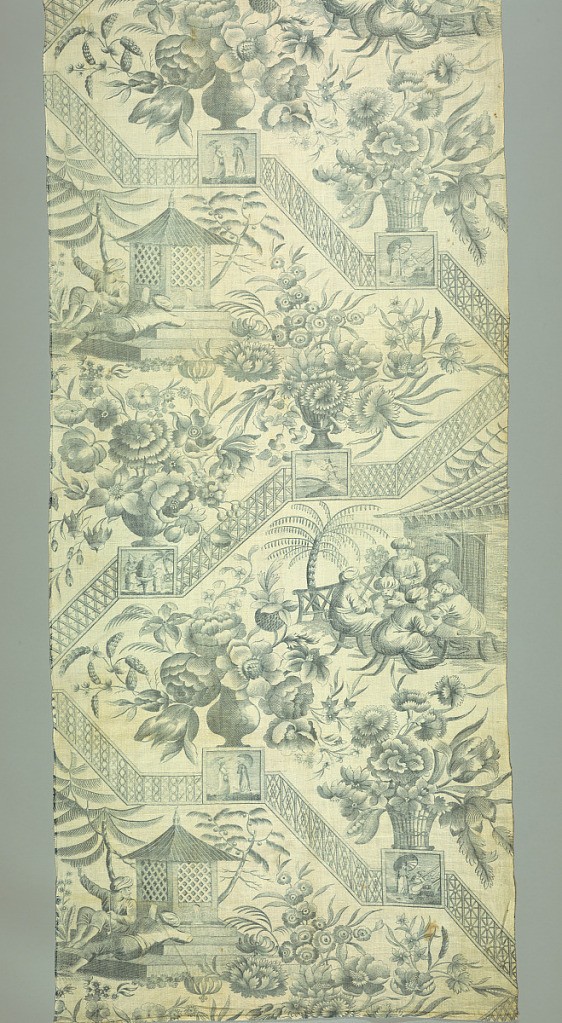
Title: Textile
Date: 1775–95
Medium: cotton Technique: printed by engraved plate on plain weave
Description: Two selvedge to selvedge widths with design of a diagonal chinoiserie fence enclosing flowers and exotic figures in turbans smoking pipes.